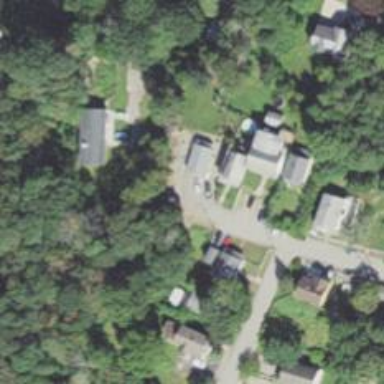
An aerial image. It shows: Residential driveway used as service road.